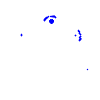
Particle: electron